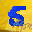
Label: 5